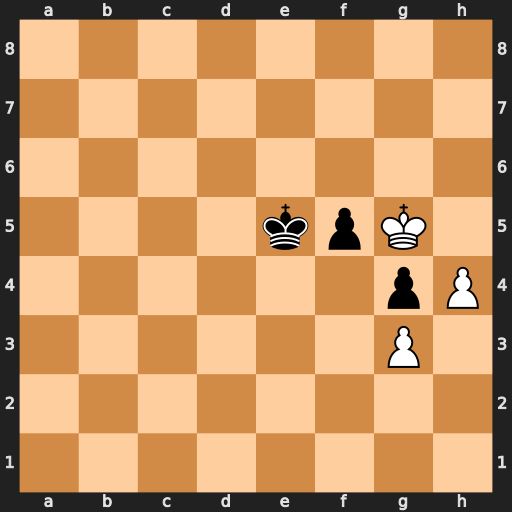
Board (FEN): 8/8/8/4kpK1/6pP/6P1/8/8
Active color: w
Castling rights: -
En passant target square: -
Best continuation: h5 Ke6 h6 Kf7 Kxf5